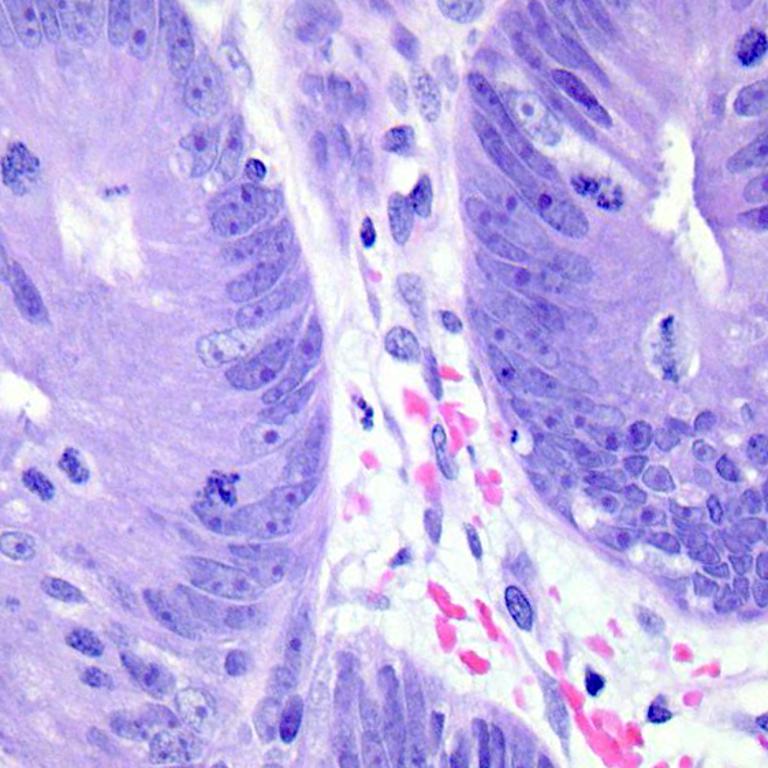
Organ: colon
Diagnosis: adenocarcinomas